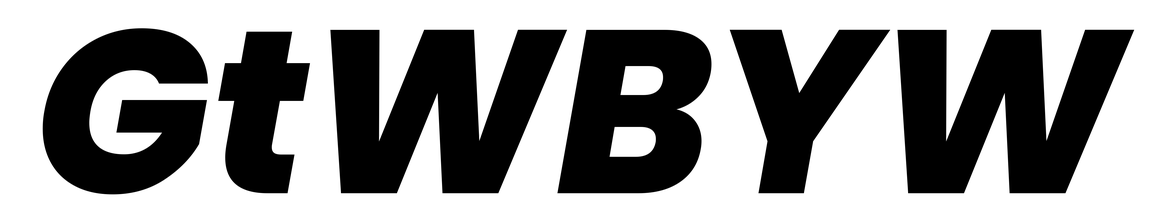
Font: Poppins-ExtraBoldItalic